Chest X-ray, AP view. Patient: 43 years old, sex F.
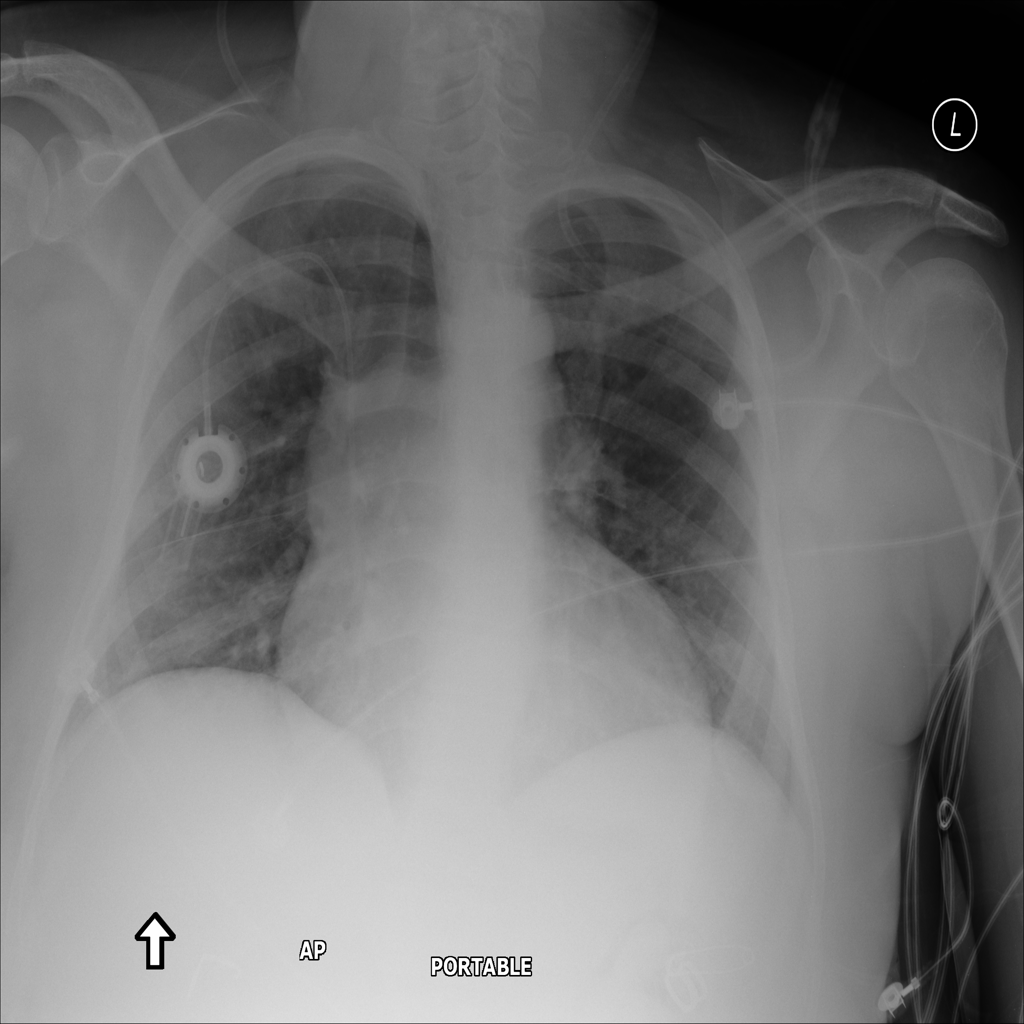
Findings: Cardiomegaly